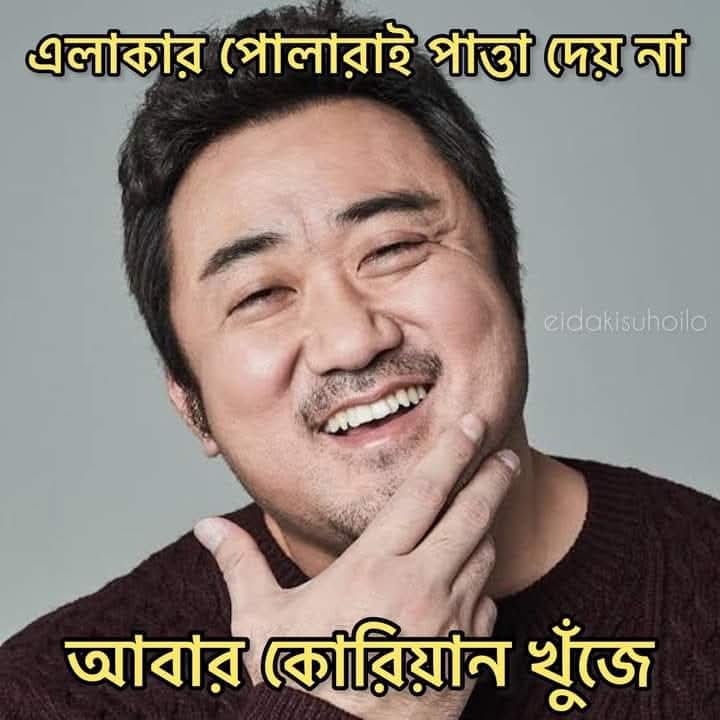
Text: এলাকার পোলারাই পাত্তা দেয় না
আবার কোরিয়ান খুঁজে

Label: Non Hate